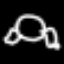
Label: frog